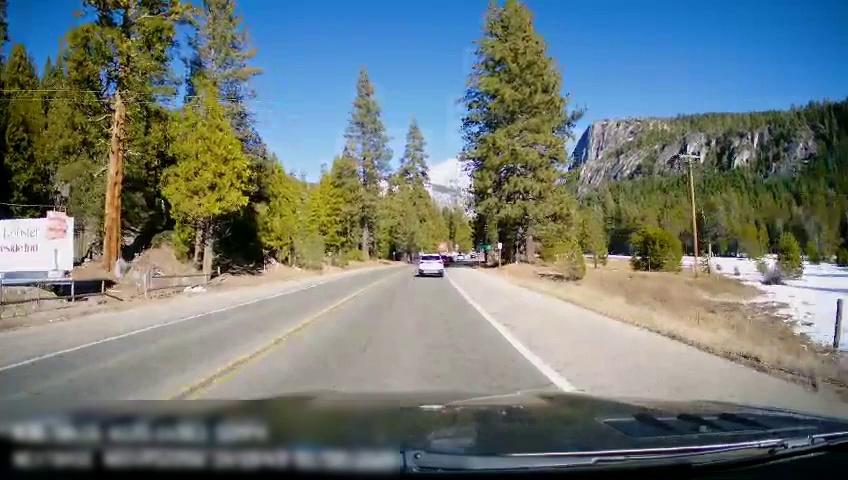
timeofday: Day
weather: Sunny
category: Drivable Space
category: Vehicles | SUV
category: Vehicles | SUV
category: Lanes | Opposite Lane
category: Lanes | Opposite Lane
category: Lanes | Current Lane
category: Lanes | Current Lane